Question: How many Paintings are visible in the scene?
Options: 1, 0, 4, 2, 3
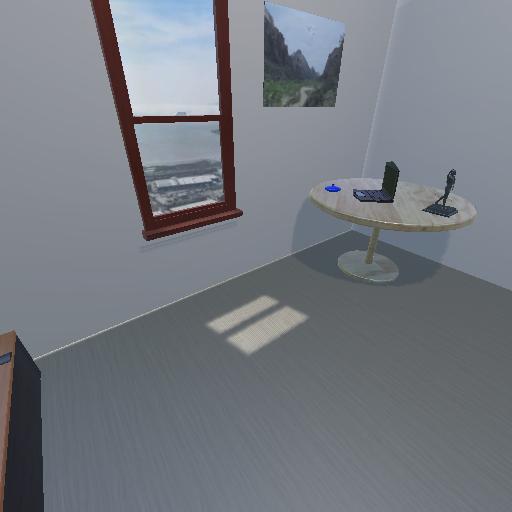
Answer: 1